Question: I'm building my first Rails app and one of the important features in it is having users who speak and/or want to learn languages. In the user edit profile page, I allow him/her to choose what languages he/she speaks and/or wants to learn from a list (I'm using ryanb's nested_form gem):

There are 3 models involved in this: 'User', 'Speaks', 'Language'
The 'languages' table is just a table with languages of the world, it doesn't change. It consists basically of ISO codes for languages and their names. I populate it by running a script that reads from the official file I downloaded. Still I was simply using Rails defaults, so the table had an id column, and it was all working fine.
Then I decided to make a change and remove the id column, because it didn't make any sense anyway. I want my app to be up to date with the ISO list. I want the ISO code to identify the languages, not a meaningless id. I want to use
'''
user.speaks.create!(language_id: "pt", level: 6)
'''
instead of
'''
user.speaks.create!(language_id: 129, level: 6)
'''
I know it's unlikely that the ISO list will change but, if it does, I want to simply run my script again with the new file and not worry if the id column will still match the same ISO code as before. So I made the change. Now I can use 'user.speaks.create' the way I want and the association works perfectly in the console. The problem is my form simply isn't working anymore. The data is sent but I don't understand the logs. They show a bunch of SELECTS but no INSERTS or UPDATES, I don't get why. Does anybody have any idea?
Here are my models:
'''
class User < ActiveRecord::Base
attr_accessible ..., :speaks, :speaks_attributes, :wants_to_learn_attributes
has_many :speaks, :class_name => "Speaks", :dependent => :destroy
has_many :speaks_languages, :through => :speaks, :source => :language #, :primary_key => "iso_639_1_code"
has_many :wants_to_learn, :class_name => "WantsToLearn", :dependent => :destroy
has_many :wants_to_learn_languages, :through => :wants_to_learn, :source => :language #, :primary_key => "iso_639_1_code"
...
accepts_nested_attributes_for :speaks #, :reject_if => :speaks_duplicate, :allow_destroy => true
accepts_nested_attributes_for :wants_to_learn #, :reject_if => :wants_to_learn_duplicate, :allow_destroy => true
# EDIT 1: I remembered these pieces of code silenced errors, so I commented them out
...
end
class Speaks < ActiveRecord::Base
self.table_name = "speak"
attr_accessible :language, :language_id, :level
belongs_to :user
belongs_to :language
validates :user, :language, :level, presence: true
...
end
#EDIT 4:
class WantsToLearn < ActiveRecord::Base
self.table_name = "want_to_learn"
attr_accessible :language, :language_id
belongs_to :user
belongs_to :language
validates :user, :language, presence: true
...
end
class Language < ActiveRecord::Base
attr_accessible :iso_639_1_code, :name_en, :name_fr, :name_pt
has_many :speak, :class_name => "Speaks"
has_many :users_who_speak, :through => :speak, :source => :user
has_many :want_to_learn, :class_name => "WantsToLearn"
has_many :users_who_want_to_learn, :through => :want_to_learn, :source => :user
end
'''
Controller:
'''
def update
logger.debug params
if @user.update_attributes(params[:user])
@user.save
flash[:success] = "Profile updated"
sign_in @user
redirect_to :action => :edit
else
render :action => :edit
end
end
'''
View:
'''
<%= nested_form_for(@user, :html => { :class => "edit-profile-form"} ) do |f| %>
<%= render 'shared/error_messages' %>
<table border="0">
<tr><td colspan="2"><h2 id="languages" class="bblabla">Languages</h2></td></tr>
<tr>
<td><span>Languages you speak</span></td>
<td class="languages-cell">
<div id="speaks">
<%= f.fields_for :speaks, :wrapper => false do |speaks| %>
<div class="fields">
<%= speaks.select(:language_id,
Language.all.collect {|lang| [lang.name_en, lang.id]},
{ :selected => speaks.object.language_id, :include_blank => false },
:class => 'language') %>
<%= speaks.label :level, "Level: " %>
<%= speaks.select(:level, Speaks.level_options, { :selected => speaks.object.level }, :class => 'level') %>
<%= speaks.link_to_remove raw("<i class='icon-remove icon-2x'></i>"), :class => "remove-language" %>
</div>
<% end %>
</div>
<p class="add-language"><%= f.link_to_add "Add language", :speaks, :data => { :target => "#speaks" } %></p>
</td>
</tr>
...
'''
Log:
'''
Started PUT "/users/1" for 127.0.0.1 at 2013-07-19 08:41:16 -0300
Processing by UsersController#update as HTML
Parameters: {"utf8"=>"", "authenticity_token"=>"ZmaU9...", "user"=>{"speaks_attributes"=>{"0"=>{"language_id"=>"pt", "level"=>"6", "_destroy"=>"false"}, "1374234067848"=>{"language_id"=>"en", "level"=>"5", "_destroy"=>"false"}}, "wants_to_learn_attributes"=>{"0"=>{"language_id"=>"ro", "_destroy"=>"false", "id"=>"1"}}, "home_location_attributes"=>{"google_id"=>"7789d9...", "latitude"=>"-22.<PHONE>", "longitude"=>"-43.20958689999998", "city"=>"Rio de Janeiro", "neighborhood"=>"", "administrative_area_level_1"=>"Rio de Janeiro", "administrative_area_level_2"=>"", "country_id"=>"BR", "id"=>"1"}, "gender"=>"2", "relationship_status"=>"2", "about_me"=>""}, "commit"=>"Save changes", "id"=>"1"}
[1m[35mUser Load (0.3ms)[0m SELECT "users".* FROM "users" WHERE "users"."remember_token" = 'bjdvI...' LIMIT 1
[1m[36mUser Load (0.2ms)[0m [1mSELECT "users".* FROM "users" WHERE "users"."id" = $1 LIMIT 1[0m [["id", "1"]]
{"utf8"=>"", "_method"=>"put", "authenticity_token"=>"ZmaU9W...", "user"=>{"speaks_attributes"=>{"0"=>{"language_id"=>"pt", "level"=>"6", "_destroy"=>"false"}, "1374234067848"=>{"language_id"=>"en", "level"=>"5", "_destroy"=>"false"}}, "wants_to_learn_attributes"=>{"0"=>{"language_id"=>"ro", "_destroy"=>"false", "id"=>"1"}}, "home_location_attributes"=>{"google_id"=>"7789d9...", "latitude"=>"-22.<PHONE>", "longitude"=>"-43.20958689999998", "city"=>"Rio de Janeiro", "neighborhood"=>"", "administrative_area_level_1"=>"Rio de Janeiro", "administrative_area_level_2"=>"", "country_id"=>"BR", "id"=>"1"}, "gender"=>"2", "relationship_status"=>"2", "about_me"=>""}, "commit"=>"Save changes", "action"=>"update", "controller"=>"users", "id"=>"1"}
[1m[35m (0.1ms)[0m BEGIN
[1m[36mWantsToLearn Load (0.2ms)[0m [1mSELECT "want_to_learn".* FROM "want_to_learn" WHERE "want_to_learn"."user_id" = 1 AND "want_to_learn"."id" IN (1)[0m
[1m[35mLocation Load (0.3ms)[0m SELECT "locations".* FROM "locations" WHERE "locations"."google_id" = '7789d...' AND "locations"."latitude" = '-22.<PHONE>' AND "locations"."longitude" = '-43.20958689999998' AND "locations"."city" = 'Rio de Janeiro' AND "locations"."neighborhood" = '' AND "locations"."administrative_area_level_1" = 'Rio de Janeiro' AND "locations"."administrative_area_level_2" = '' AND "locations"."country_id" = 'BR' LIMIT 1
[1m[36mUser Exists (40.0ms)[0m [1mSELECT 1 AS one FROM "users" WHERE (LOWER("users"."email") = LOWER('ariel@pontes.com') AND "users"."id" != 1) LIMIT 1[0m
[1m[35m (96.7ms)[0m UPDATE "users" SET "remember_token" = 'd0pb...', "updated_at" = '2013-07-19 11:41:16.808422' WHERE "users"."id" = 1
[1m[36m (28.7ms)[0m [1mCOMMIT[0m
[1m[35m (0.1ms)[0m BEGIN
[1m[36mUser Exists (0.3ms)[0m [1mSELECT 1 AS one FROM "users" WHERE (LOWER("users"."email") = LOWER('ariel@pontes.com') AND "users"."id" != 1) LIMIT 1[0m
[1m[35m (0.3ms)[0m UPDATE "users" SET "remember_token" = 'gKlW...', "updated_at" = '2013-07-19 11:41:17.072654' WHERE "users"."id" = 1
[1m[36m (0.4ms)[0m [1mCOMMIT[0m
Rendered shared/_error_messages.html.erb (0.0ms)
[1m[35mSpeaks Load (0.3ms)[0m SELECT "speak".* FROM "speak" WHERE "speak"."user_id" = 1
[1m[36mWantsToLearn Load (0.2ms)[0m [1mSELECT "want_to_learn".* FROM "want_to_learn" WHERE "want_to_learn"."user_id" = 1[0m
[1m[35mLanguage Load (0.3ms)[0m SELECT "languages".* FROM "languages"
[1m[36mCountry Load (0.3ms)[0m [1mSELECT "countries".* FROM "countries" WHERE "countries"."iso_3166_code" = 'BR' LIMIT 1[0m
[1m[35mCACHE (0.0ms)[0m SELECT "languages".* FROM "languages"
[1m[36mCACHE (0.0ms)[0m [1mSELECT "languages".* FROM "languages" [0m
Rendered users/edit.html.erb within layouts/application (39.8ms)
Rendered layouts/_shim.html.erb (0.0ms)
Rendered layouts/_header.html.erb (1.1ms)
Rendered layouts/_footer.html.erb (0.2ms)
Completed 200 OK in 576ms (Views: 160.7ms | ActiveRecord: 168.7ms)
'''
Hope someone has an insight cause I've been looking all over the internet for the past 2 days with no luck. Thanks in advance!
I placed the 'accepts_nested_attributes_for' lines after the associations were made, as suggested by ovatsug25, but it didn't seem to make any change. I remembered, however, that there were some options in the 'User' model that silenced errors, which of course hinders the debugging, so I commented these options out. Now I have the following error:
'''
PG::Error: ERROR: operator does not exist: character varying = integer
LINE 1: ...M "languages" WHERE "languages"."iso_639_1_code" = 0 LIMIT ...
^
HINT: No operator matches the given name and argument type(s). You might need to add explicit type casts.
: SELECT "languages".* FROM "languages" WHERE "languages"."iso_639_1_code" = 0 LIMIT 1
'''
I have NO IDEA why Rails is trying to select a language with pk = 0. Even if the pk WAS an integer this wouldn't make sense (would it???) since the default id starts from 1. And even if it started from zero, why would it be trying to select it anyway? Where is this zero comming from?? And I can't "add explicit type casts". The pk is a string and will never be 0 or '0' for that matter. This query doesn't make sense and simply isn't supposed to happen!
I tried to update the attributes in the console and got the following:
'''
irb(main):006:0> ariel = User.find(1)
User Load (101.5ms) SELECT "users".* FROM "users" WHERE "users"."id" = $1 LIMIT 1 [["id", 1]]
=> #<User id: 1, first_name: "Ariel", last_name: "Pontes", ...>
irb(main):007:0> params = {"user"=>{"speaks_attributes"=>{"0"=>{"language_id"=>"pt", "level"=>"6", "_destroy"=>"false"}, "1374444891951"=>{"language_id"=>"en", "l
evel"=>"5", "_destroy"=>"false"}}, "wants_to_learn_attributes"=>{"0"=>{"language_id"=>"ro", "_destroy"=>"false"}}, "home_location_attributes"=>{"google_id"=>"778...c5a", "latitude"=>"-22.<PHONE>", "longitude"=>"-43.20958689999998", "city"=>"Rio de Janeiro", "neighborhood"=>"", "administrative
_area_level_1"=>"Rio de Janeiro", "administrative_area_level_2"=>"", "country_id"=>"BR", "id"=>"1"}, "gender"=>"2", "relationship_status"=>"2", "about_me"=>""}}
=> {"user"=>{"speaks_attributes"=>{"0"=>{"language_id"=>"pt", "level"=>"6", "_destroy"=>"false"}, "1374444891951"=>{"language_id"=>"en", "level"=>"5", "_destroy"=
>"false"}}, "wants_to_learn_attributes"=>{"0"=>{"language_id"=>"ro", "_destroy"=>"false"}}, "home_location_attributes"=>{"google_id"=>"778...c5a", "latitude"=>"-22.<PHONE>", "longitude"=>"-43.20958689999998", "city"=>"Rio de Janeiro", "neighborhood"=>"", "administrative_area_level_1"=>"Rio de
Janeiro", "administrative_area_level_2"=>"", "country_id"=>"BR", "id"=>"1"}, "gender"=>"2", "relationship_status"=>"2", "about_me"=>""}}
irb(main):008:0> ariel.update_attributes(params[:user])
(0.1ms) BEGIN
User Exists (0.5ms) SELECT 1 AS one FROM "users" WHERE (LOWER("users"."email") = LOWER('ariel@pontes.com') AND "users"."id" != 1) LIMIT 1
(24.9ms) UPDATE "users" SET "remember_token" = '0tv...Cw', "updated_at" = '2013-07-22 15:45:30.705217' WHERE "users"."id" = 1
(54.3ms) COMMIT
=> true
irb(main):009:0>
'''
Basically, it only updates the 'remember_token' and 'updated_at' for some reason.
I tried to update only the spoken languages and it worked:
'''
irb(main):012:0> ariel.update_attributes({"speaks_attributes"=>{"0"=>{"language_id"=>"pt", "level"=>"6", "_destroy"=>"false"}, "1374444891951"=>{"language_id"=>"e
n", "level"=>"5", "_destroy"=>"false"}}})
(0.2ms) BEGIN
User Load (0.4ms) SELECT "users".* FROM "users" WHERE "users"."id" = 1 LIMIT 1
Language Load (0.8ms) SELECT "languages".* FROM "languages" WHERE "languages"."iso_639_1_code" = 'pt' LIMIT 1
User Load (0.3ms) SELECT "users".* FROM "users" WHERE "users"."id" = 1 LIMIT 1
Language Load (0.2ms) SELECT "languages".* FROM "languages" WHERE "languages"."iso_639_1_code" = 'en' LIMIT 1
User Exists (0.2ms) SELECT 1 AS one FROM "users" WHERE (LOWER("users"."email") = LOWER('ariel@pontes.com') AND "users"."id" != 1) LIMIT 1
(0.2ms) UPDATE "users" SET "remember_token" = 'MYh5X1XoF6OsVIo3rhDNzQ', "updated_at" = '2013-07-22 22:05:08.198025' WHERE "users"."id" = 1
SQL (42.9ms) INSERT INTO "speak" ("created_at", "language_id", "level", "updated_at", "user_id") VALUES ($1, $2, $3, $4, $5) RETURNING "id" [["created_at", Mo
n, 22 Jul 2013 22:05:08 UTC +00:00], ["language_id", "pt"], ["level", 6], ["updated_at", Mon, 22 Jul 2013 22:05:08 UTC +00:00], ["user_id", 1]]
SQL (0.4ms) INSERT INTO "speak" ("created_at", "language_id", "level", "updated_at", "user_id") VALUES ($1, $2, $3, $4, $5) RETURNING "id" [["created_at", Mon
, 22 Jul 2013 22:05:08 UTC +00:00], ["language_id", "en"], ["level", 5], ["updated_at", Mon, 22 Jul 2013 22:05:08 UTC +00:00], ["user_id", 1]]
(14.7ms) COMMIT
=> true
'''
I'm starting to fear it may be a case of witchcraft.
PS: Does anybody know why it loads the User 3 times? Seems rather pointless and wasteful.
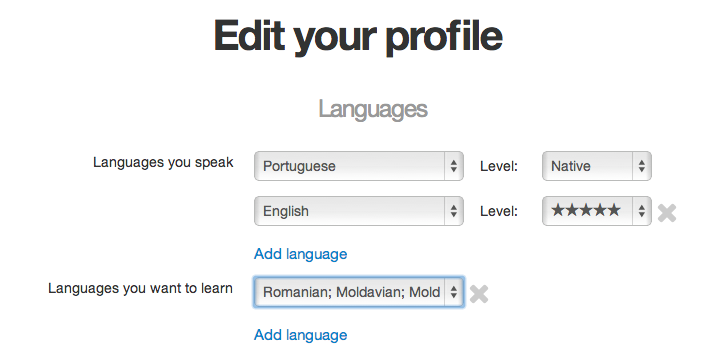
Answer: The biggest clue is this error that caught your eye:
'''
HINT: No operator matches the given name and argument type(s). You might need to add explicit type casts.
: SELECT "languages".* FROM "languages" WHERE "languages"."iso_639_1_code" = 0 LIMIT 1
'''
If you're providing a string value for a model attribute, but the underlying database column is a numeric column, Rails will try to convert the string value to the appropriate numeric type. So, if the underlying column is of type integer, the string input will be interpreted as an integer, using <URL>. If the string doesn't start with a number, it will be converted to 0.
The <URL> can be a useful tool for debugging issues like this. In this case, on the console, you can run 'WantsToLearn.columns_hash['language_id'].type' to see what type Rails thinks it should be using for that attribute. Of course, you can also just as easily check the migrations.